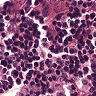
Metastatic tissue present: no